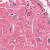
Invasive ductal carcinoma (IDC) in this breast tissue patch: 0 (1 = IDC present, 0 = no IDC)